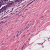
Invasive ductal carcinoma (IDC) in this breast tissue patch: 0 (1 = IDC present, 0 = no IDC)